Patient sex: M
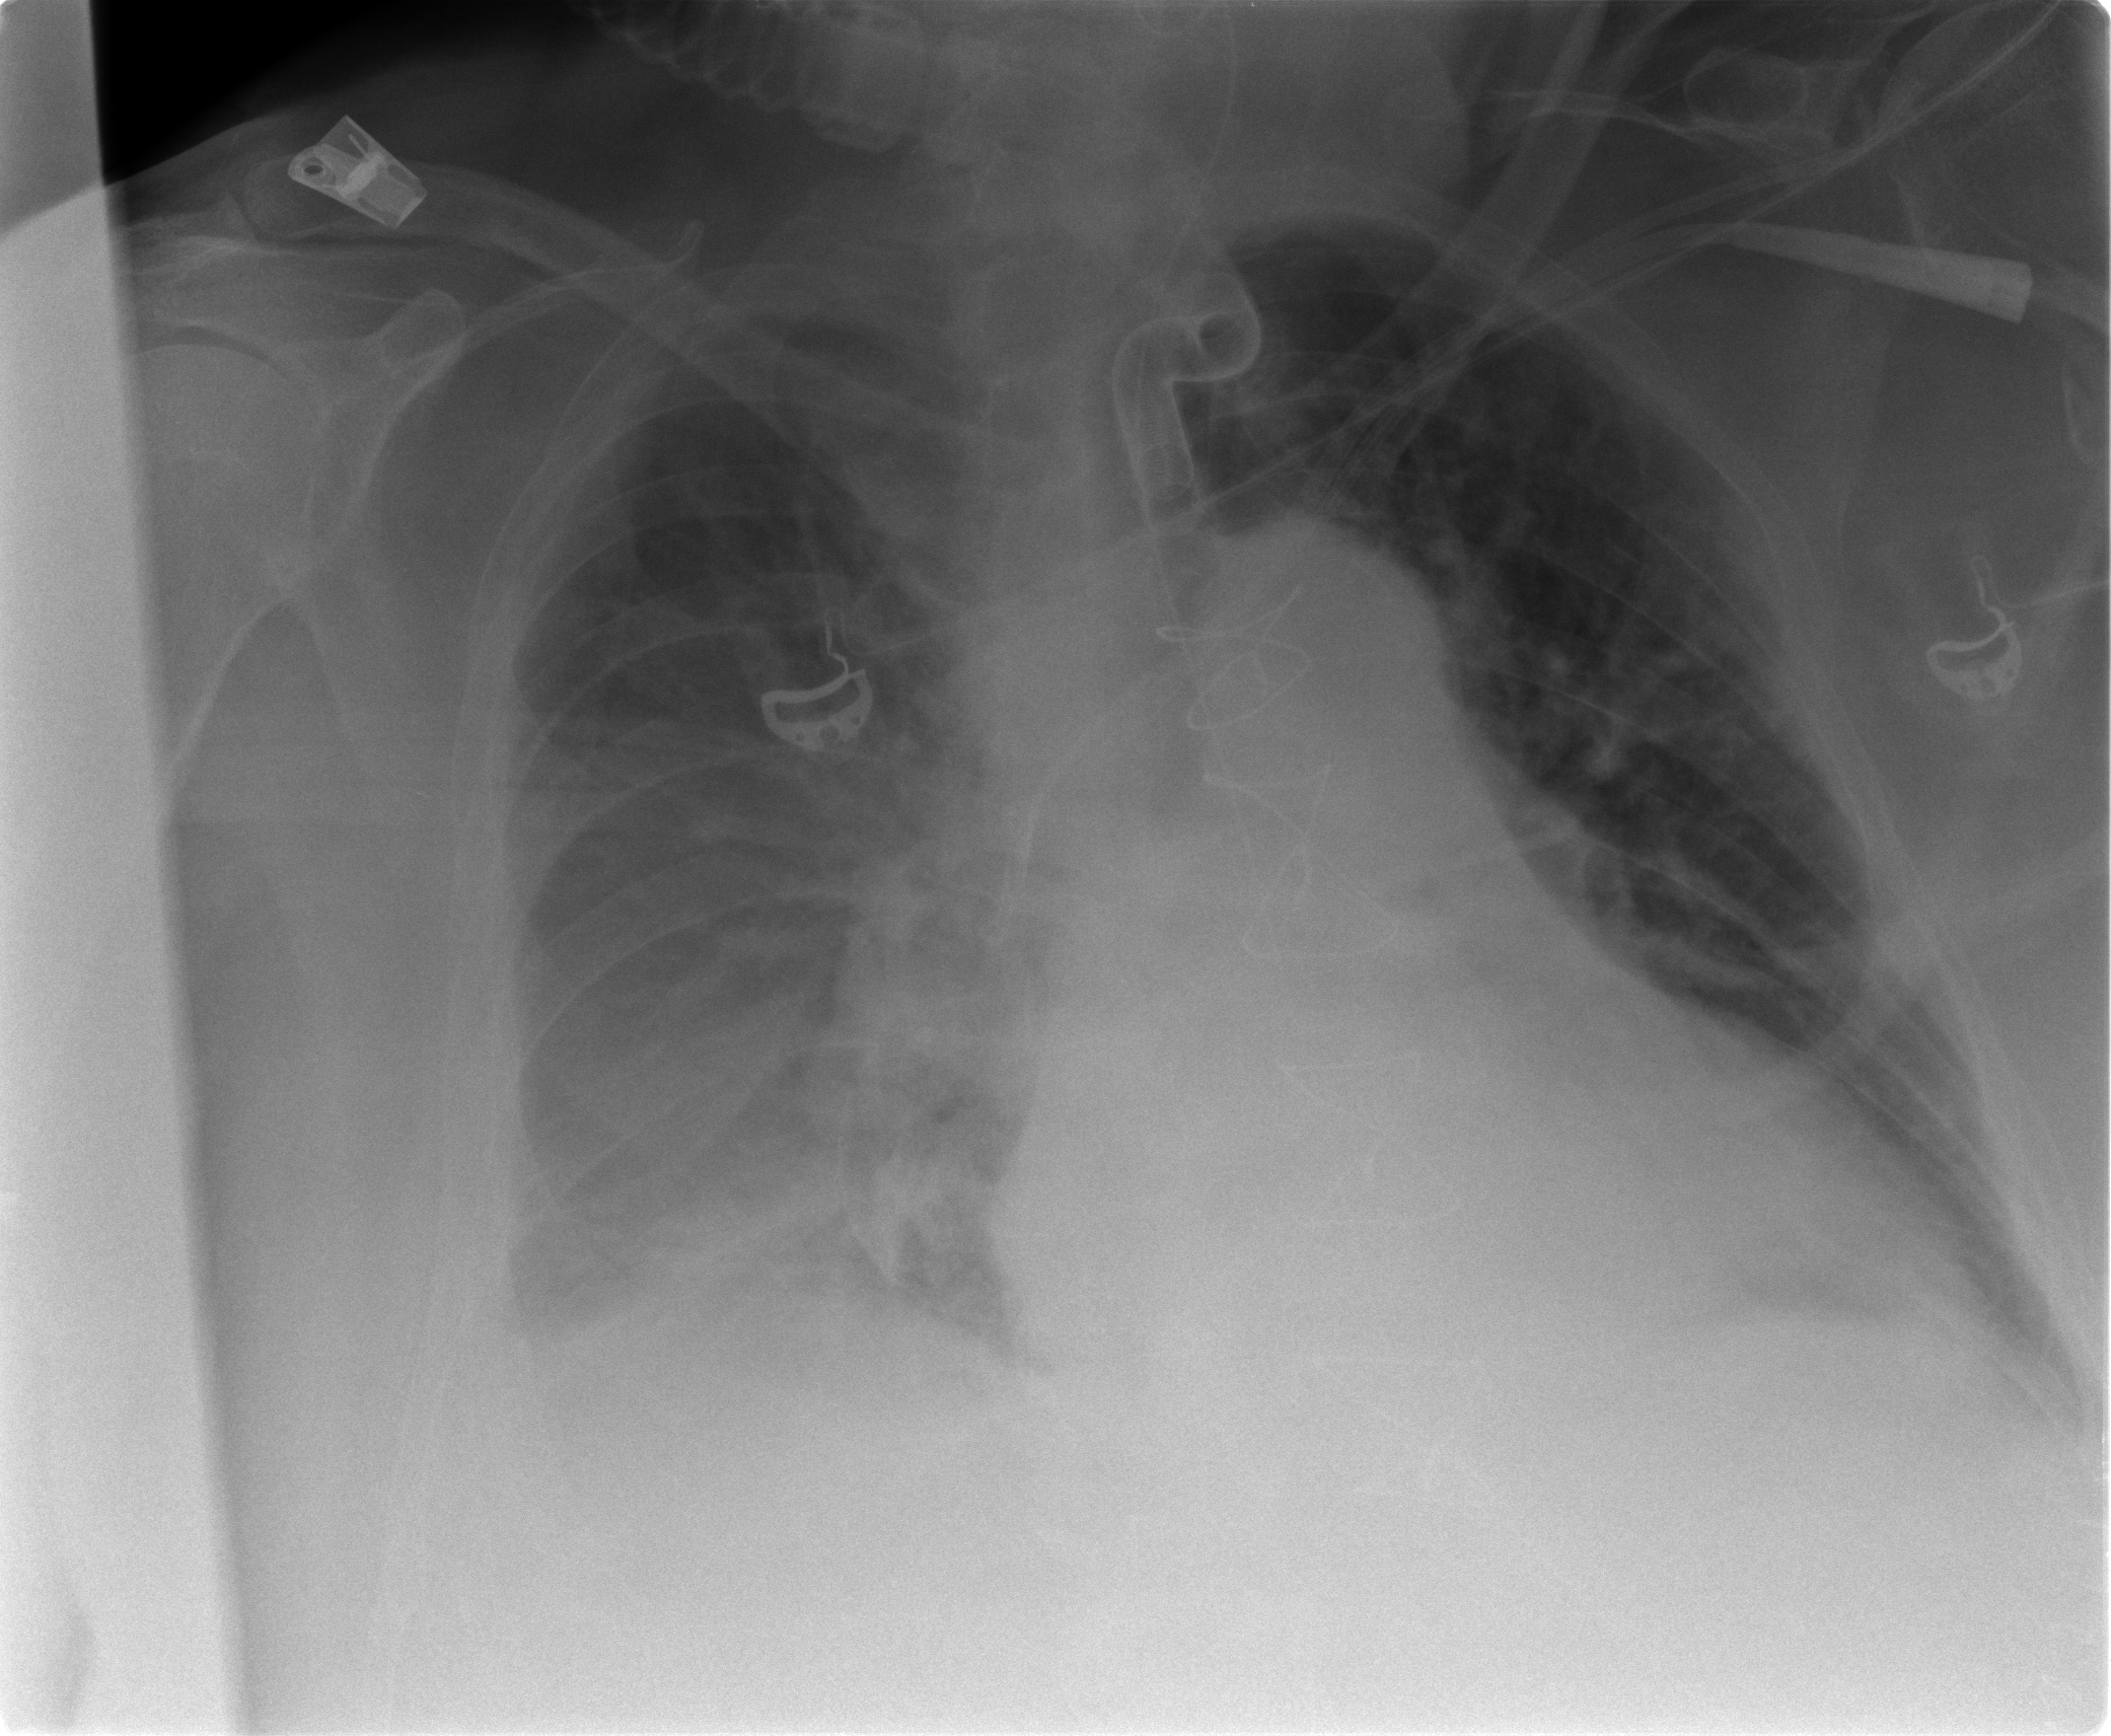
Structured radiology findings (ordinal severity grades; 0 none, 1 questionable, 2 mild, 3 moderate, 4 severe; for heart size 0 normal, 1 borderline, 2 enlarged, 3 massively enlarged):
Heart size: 2
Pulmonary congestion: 2
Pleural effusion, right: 2
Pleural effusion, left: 2
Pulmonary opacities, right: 4
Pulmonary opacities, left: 3
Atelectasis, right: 3
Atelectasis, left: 2